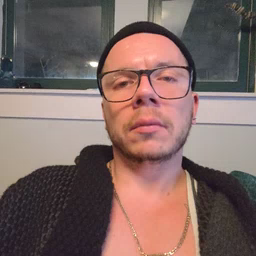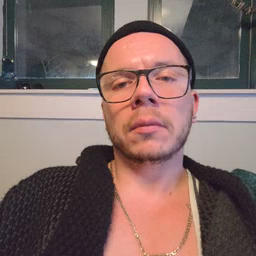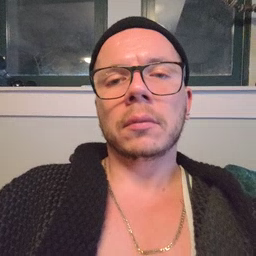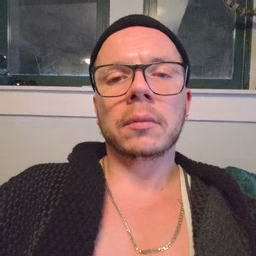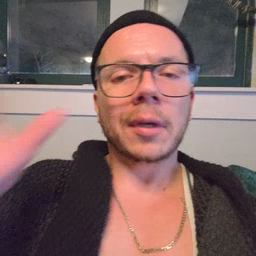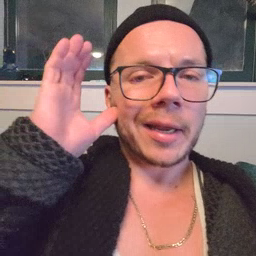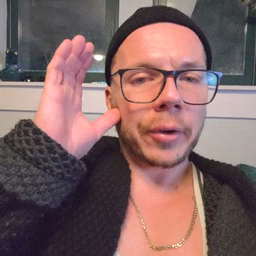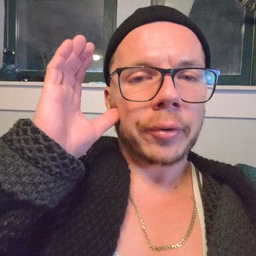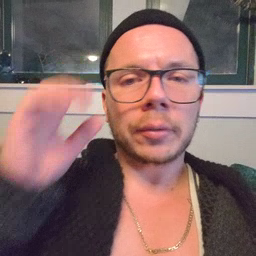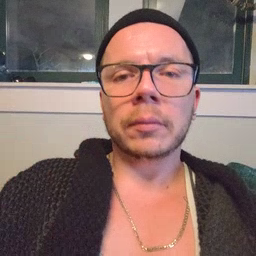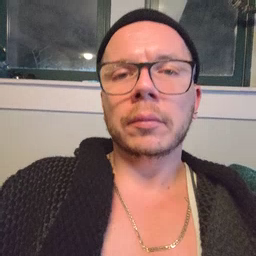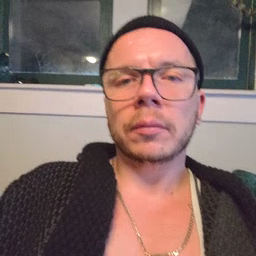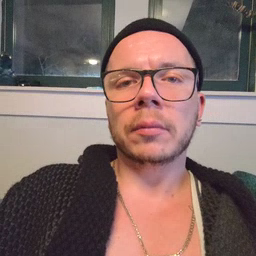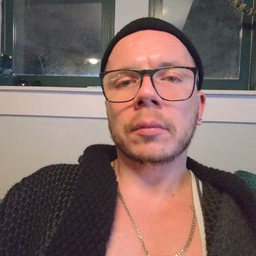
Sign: hear